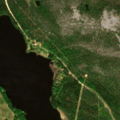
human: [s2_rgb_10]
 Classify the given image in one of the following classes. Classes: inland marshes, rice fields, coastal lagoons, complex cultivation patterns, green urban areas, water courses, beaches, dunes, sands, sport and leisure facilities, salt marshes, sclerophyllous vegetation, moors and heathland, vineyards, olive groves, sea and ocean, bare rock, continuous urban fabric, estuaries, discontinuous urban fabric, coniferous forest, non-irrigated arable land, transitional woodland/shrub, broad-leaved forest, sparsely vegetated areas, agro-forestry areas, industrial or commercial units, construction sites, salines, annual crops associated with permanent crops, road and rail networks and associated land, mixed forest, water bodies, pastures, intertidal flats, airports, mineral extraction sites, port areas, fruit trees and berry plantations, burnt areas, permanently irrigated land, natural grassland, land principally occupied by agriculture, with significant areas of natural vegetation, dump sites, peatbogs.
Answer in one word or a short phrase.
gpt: coniferous forest, mixed forest, transitional woodland/shrub, water bodies